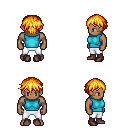
a pixel art fantasy rpg character, male body template, human, dark skin, teal sleeveless shirt, white pants, light blonde short bangs hairstyle, maroon shoes, four views (front, back, left, right), 2x2 character sprite sheet, small pixel art, hard edges, no anti-aliasing